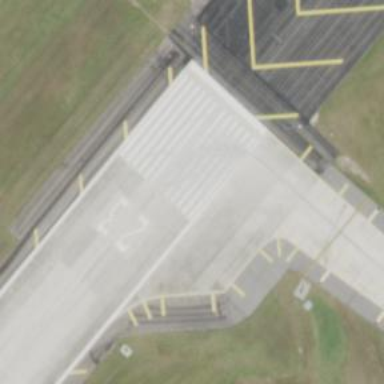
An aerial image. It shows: View of taxiway at the airport.